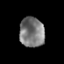
Tissue: prostate
Cell type: T cells
Senescence score: 0.3045
Nuclear area (px): 727
Mean DAPI intensity: 123.264